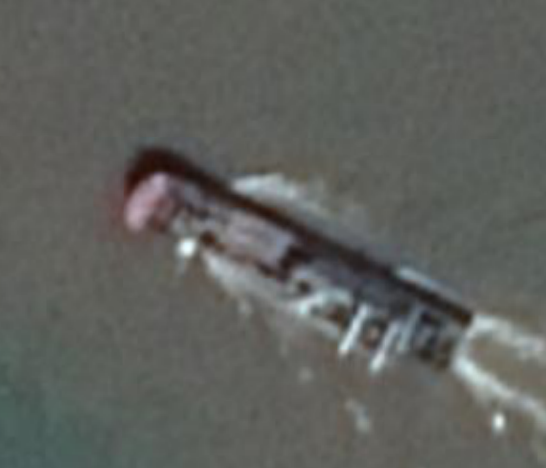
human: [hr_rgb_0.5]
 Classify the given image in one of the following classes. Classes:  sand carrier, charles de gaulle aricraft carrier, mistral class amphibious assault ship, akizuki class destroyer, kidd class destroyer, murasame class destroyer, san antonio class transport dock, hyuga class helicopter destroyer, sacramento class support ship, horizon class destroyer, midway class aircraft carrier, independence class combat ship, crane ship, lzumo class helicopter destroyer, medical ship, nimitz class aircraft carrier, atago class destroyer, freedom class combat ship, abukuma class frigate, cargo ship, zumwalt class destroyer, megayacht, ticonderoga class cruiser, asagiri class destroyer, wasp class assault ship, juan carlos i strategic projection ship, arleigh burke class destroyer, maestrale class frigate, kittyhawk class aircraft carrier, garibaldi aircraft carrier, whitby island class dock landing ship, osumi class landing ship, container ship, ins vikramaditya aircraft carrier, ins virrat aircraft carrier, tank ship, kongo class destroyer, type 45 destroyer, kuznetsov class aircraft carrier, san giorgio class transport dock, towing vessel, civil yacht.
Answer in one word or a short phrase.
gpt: Cargo ship